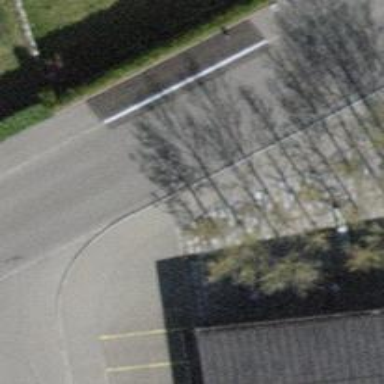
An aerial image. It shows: Bus stop with designated stop position for public transport.